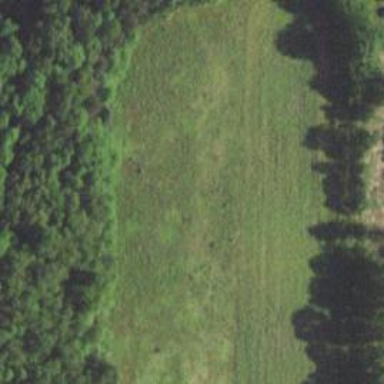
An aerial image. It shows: Wildlife opening within meadow area.